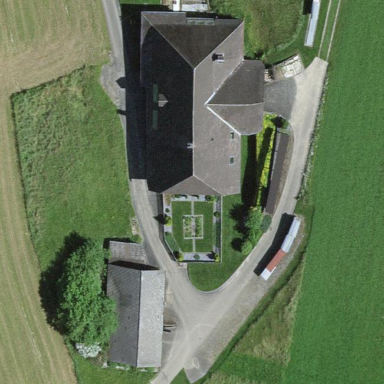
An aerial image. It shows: Farm building.